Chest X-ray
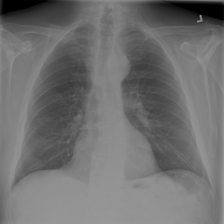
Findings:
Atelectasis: negative
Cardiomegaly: negative
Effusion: negative
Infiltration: negative
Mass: negative
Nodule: negative
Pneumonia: negative
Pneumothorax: negative
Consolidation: negative
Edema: negative
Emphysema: positive
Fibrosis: negative
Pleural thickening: negative
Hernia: negative